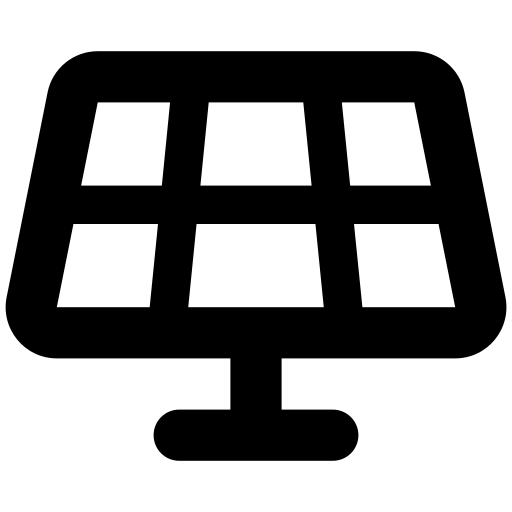
Tags: icon, FontAwesome, fa-icon, solid, solar, panel